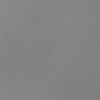
Label: dusty